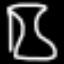
Label: hourglass